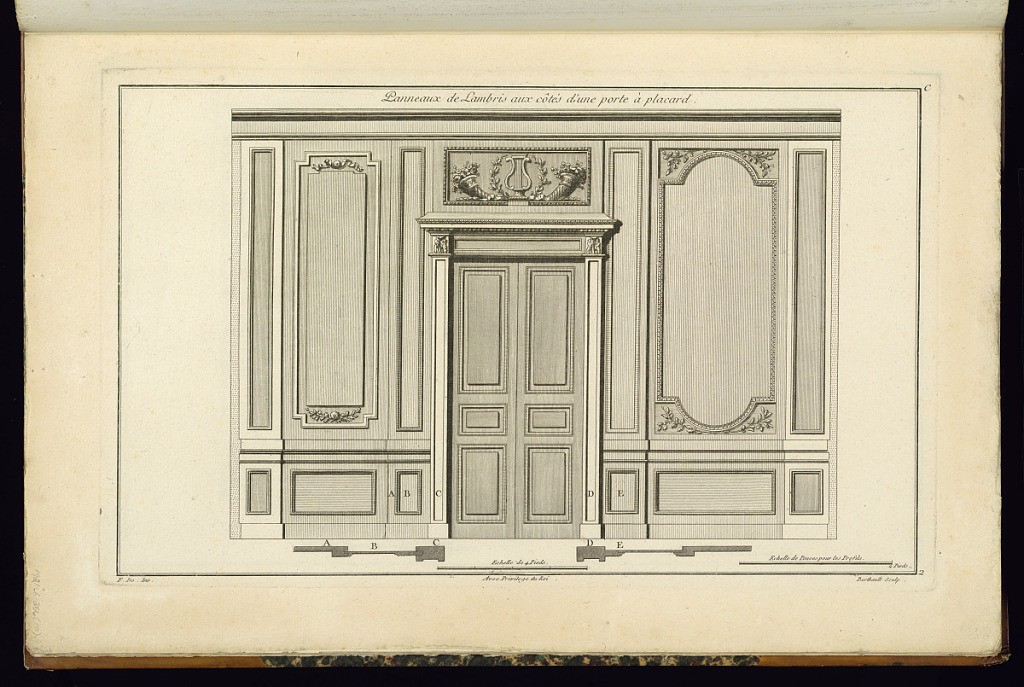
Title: Panneaux de Lambris aux côtés d'une porte à placard
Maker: Juste-François Boucher, French, 1736 – 1782
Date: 1774
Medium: Engraving on laid paper
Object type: Print
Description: Elevation of an interior with paneling and motifs featuring crossed cornucopia,a lyre, branches, acanthus leaf, lamb tongue, egg and dart. The plate is signed.